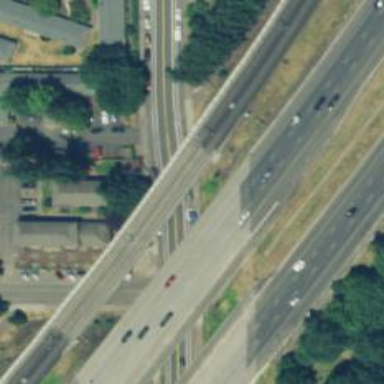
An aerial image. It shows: Bridge for light rail electrified with contact line.